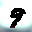
Label: 9